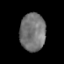
Tissue: prostate
Cell type: T cells
Senescence score: 0.2768
Nuclear area (px): 945
Mean DAPI intensity: 117.274